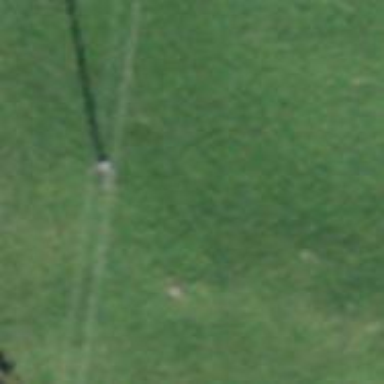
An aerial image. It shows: Power pole.